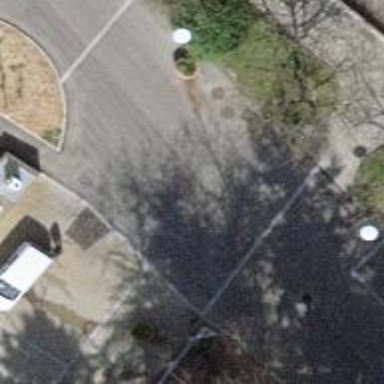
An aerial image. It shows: Asphalt sidewalk leading to public transport platform.